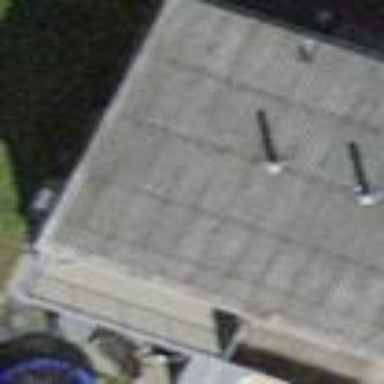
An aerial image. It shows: Building with tiled roof.